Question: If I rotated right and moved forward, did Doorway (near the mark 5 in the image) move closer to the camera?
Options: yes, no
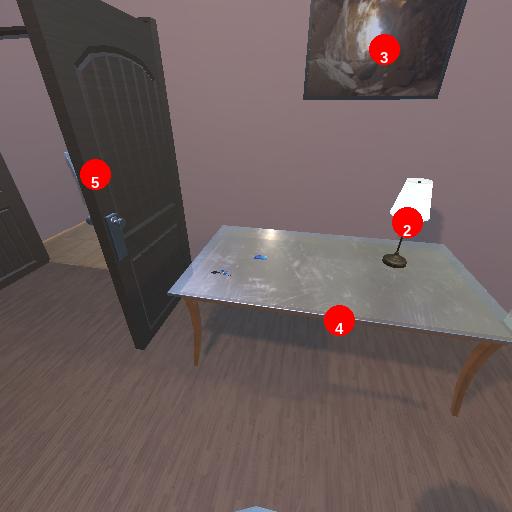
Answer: yes